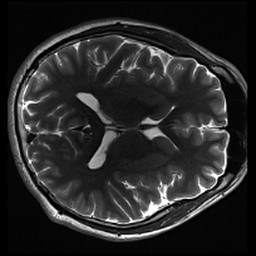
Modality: inplaneT2
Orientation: axial